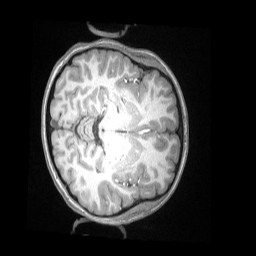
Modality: T1w
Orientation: axial
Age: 15
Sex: female
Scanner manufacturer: siemens
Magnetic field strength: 3 T
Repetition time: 2.53 s
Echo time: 0.00174 s